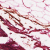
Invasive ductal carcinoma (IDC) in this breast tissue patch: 0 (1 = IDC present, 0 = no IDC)